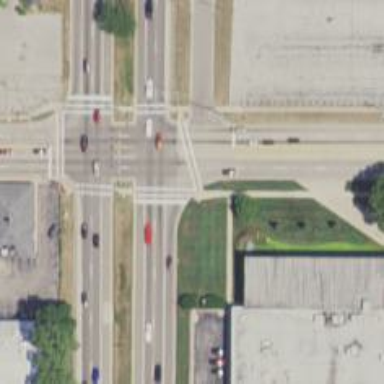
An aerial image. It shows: Marked road crossing.